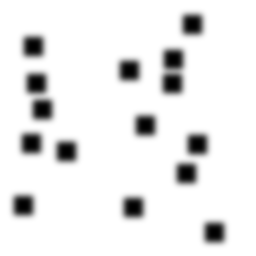
Squares: 15
Triangles: 0
Stars: 0
Total shapes: 15